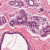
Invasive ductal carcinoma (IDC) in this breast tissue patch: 0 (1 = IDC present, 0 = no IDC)